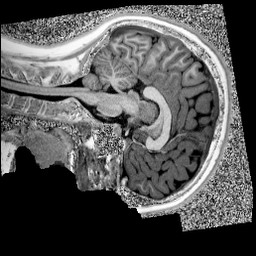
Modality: UNIT1
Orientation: sagittal
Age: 11
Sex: female
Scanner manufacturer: siemens
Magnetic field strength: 3 T
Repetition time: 4 s
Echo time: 0.00303 s